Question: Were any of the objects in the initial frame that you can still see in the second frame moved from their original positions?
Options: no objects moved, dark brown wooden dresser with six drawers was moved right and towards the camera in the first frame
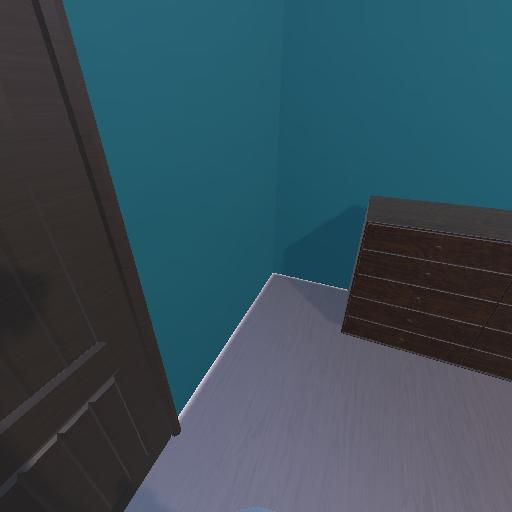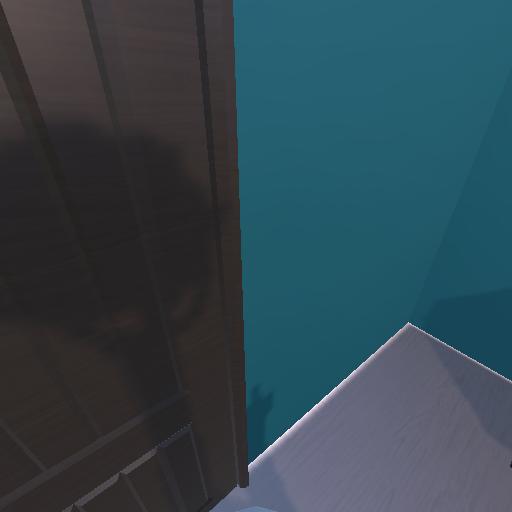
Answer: no objects moved